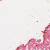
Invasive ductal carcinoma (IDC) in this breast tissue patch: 0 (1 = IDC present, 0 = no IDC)